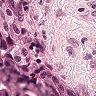
Metastatic tissue present: yes